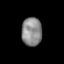
Tissue: prostate
Cell type: T cells
Senescence score: 0.2816
Nuclear area (px): 573
Mean DAPI intensity: 137.302